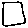
Label: square